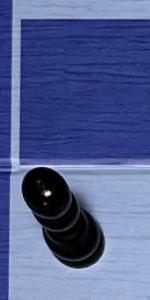
Label: Pawn_Black